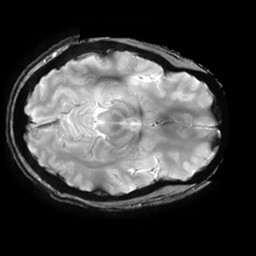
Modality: T2starw
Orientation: axial
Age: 26
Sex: female
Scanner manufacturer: ge
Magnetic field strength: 3 T
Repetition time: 0.65 s
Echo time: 0.02 s